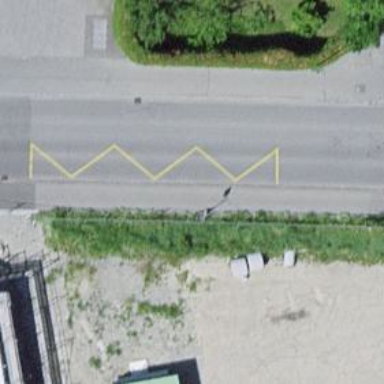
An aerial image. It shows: Bus stop with sheltered platform for public transport.